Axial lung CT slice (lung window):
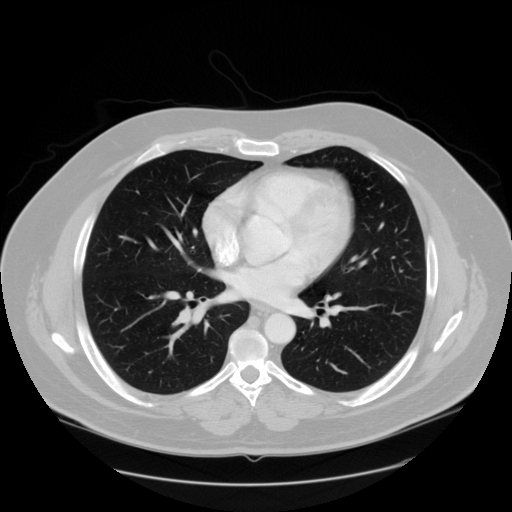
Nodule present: no